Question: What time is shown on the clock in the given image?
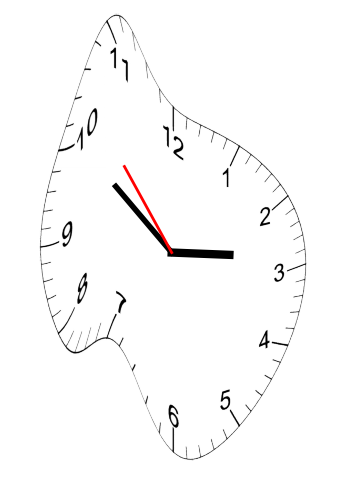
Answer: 02:50:53